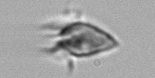
Label: Paratontonia_gracillima